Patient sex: M
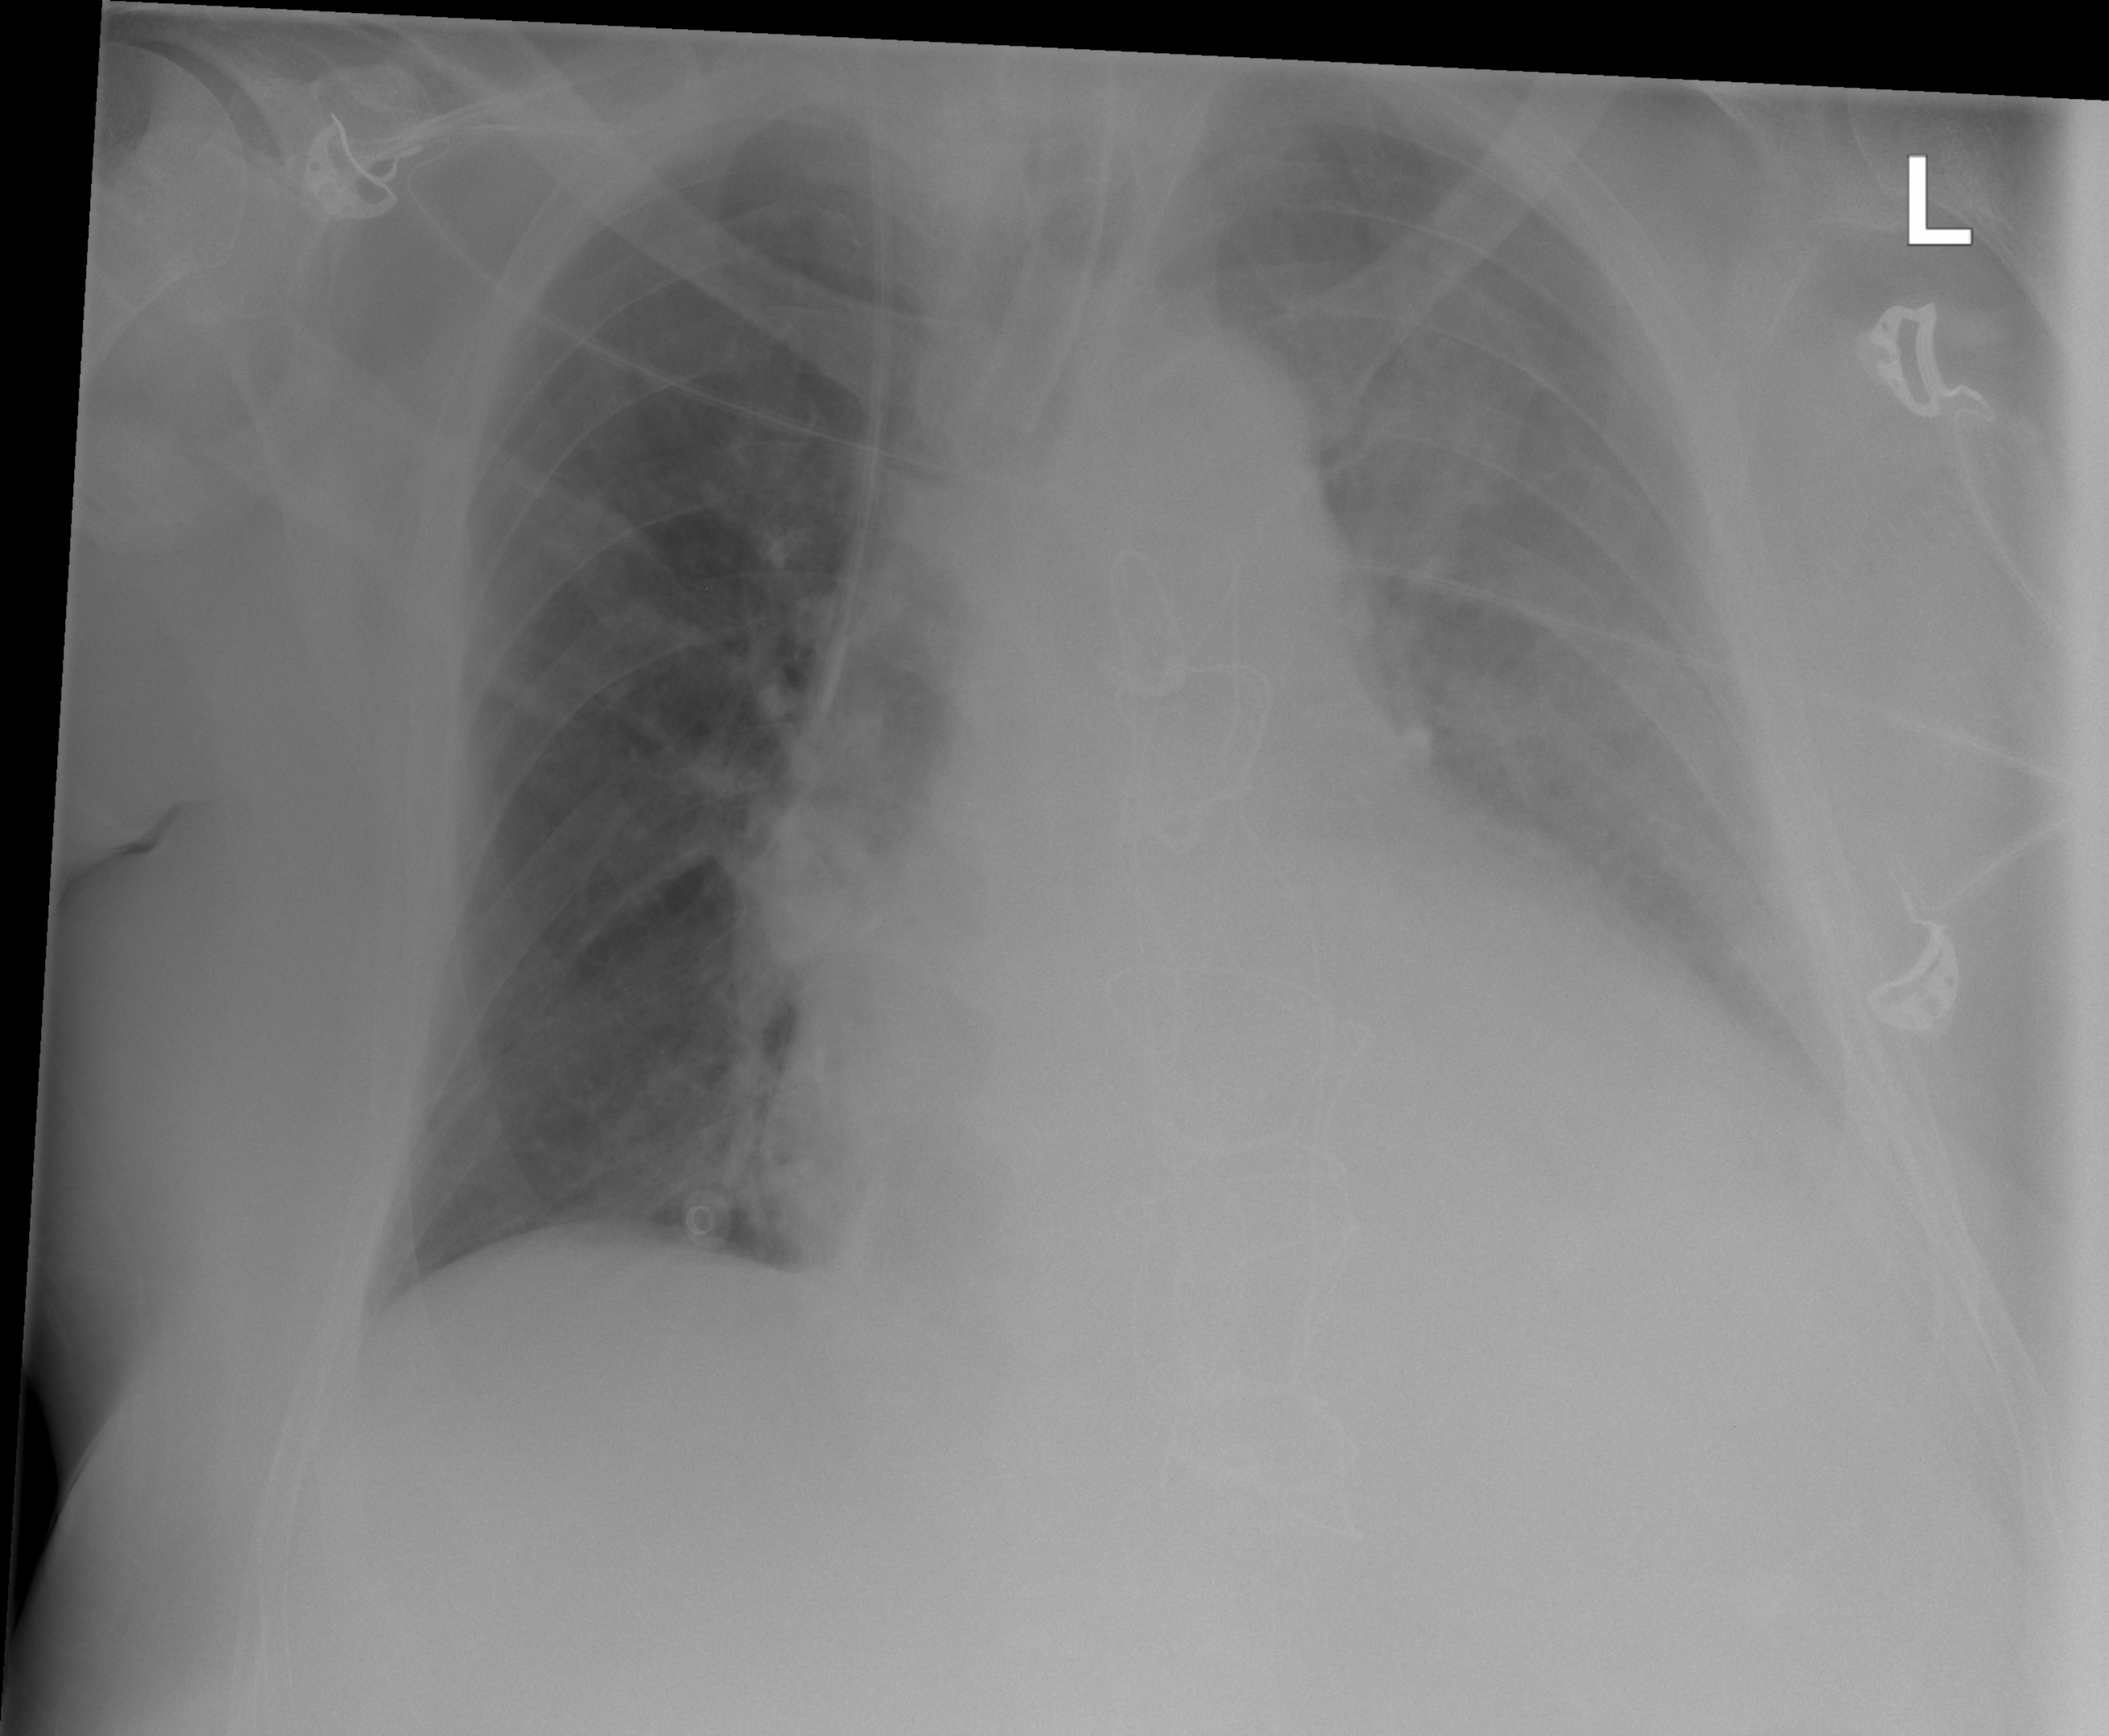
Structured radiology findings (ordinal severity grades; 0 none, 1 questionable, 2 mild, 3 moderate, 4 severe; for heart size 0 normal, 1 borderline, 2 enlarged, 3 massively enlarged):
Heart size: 2
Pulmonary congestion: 1
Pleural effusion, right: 0
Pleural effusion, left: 2
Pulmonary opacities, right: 0
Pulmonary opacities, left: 0
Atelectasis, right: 0
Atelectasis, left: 2